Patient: sex M, age 52
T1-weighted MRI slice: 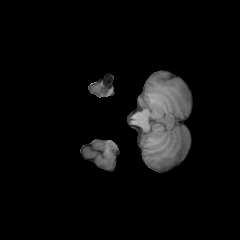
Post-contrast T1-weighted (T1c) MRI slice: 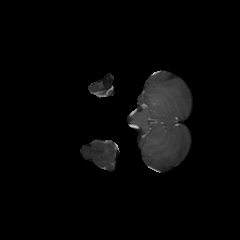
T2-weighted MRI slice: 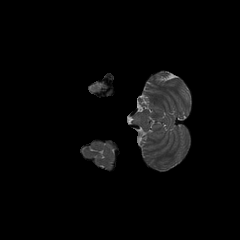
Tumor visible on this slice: no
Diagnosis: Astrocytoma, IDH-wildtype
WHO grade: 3